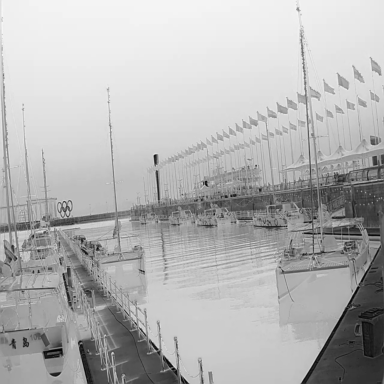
There are nine sailboats in the infrared image.